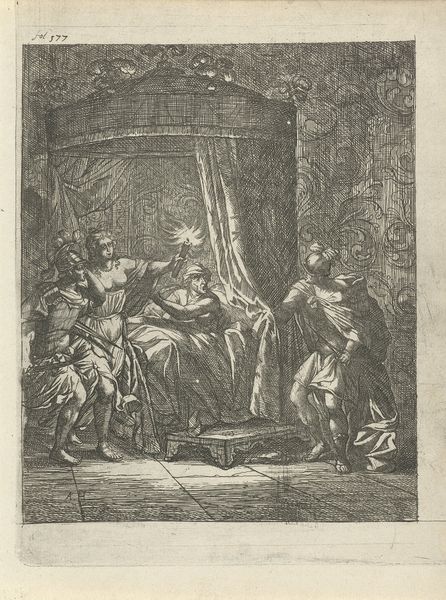
Titel: Aristodemus prins van Cuma door Xenocrite verraden
Künstler: Arnold Houbraken
Standort: Amsterdam
Institution: Rijksmuseum
Schlagwörter: curtain, men, people, soldier, soldiers, sword, swords, white, women, black, gray, grey, wall, woman, bed, bedroom, print, sheets, floor, wallpaper, feather, classical, greek, man, naked, roman, armor, drapes, helmet, knight, stand, light, night, drawing, black and white, ornament, etching, sketch, story, torch, step, breast, clothes, historical, engraving, pencil, fire, god, book, candle, figure, tent, pen and ink, guard, tan, hatching, classicizing, page, action, guards, canopy, flame, europe, fear, emergency, cloths, news, alarm, surprise, litography, incision, turn, slate, shock, draps, waking, reveal, awaken, waken, oval canopy, adultery, toarch, awakened, 분노한 사람이 있는것 같다, 옆에서 불을 밝혀준다, 어두운 시간대인것같다, 누군가가 저 사람을 놀라게 했다, 커튼을 젖혀서, 놀랐다, 저 사람이 이상한 모자를 쓰고 있다